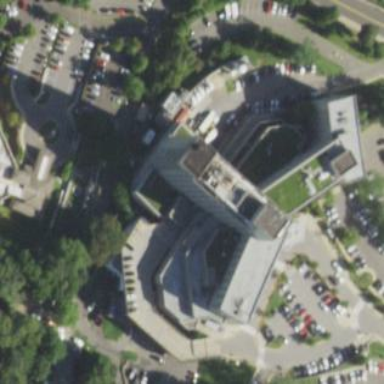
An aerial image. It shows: Hospital providing healthcare services.